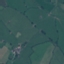
Land use / land cover class: Pasture